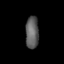
Tissue: skin
Cell type: Epithelial cells
Senescence score: 0.1958
Nuclear area (px): 419
Mean DAPI intensity: 92.866